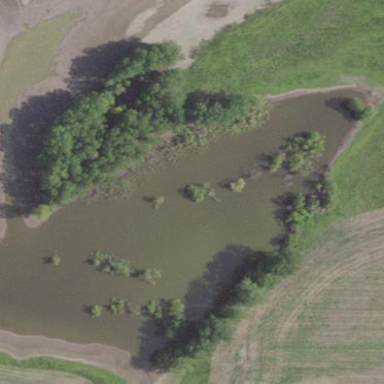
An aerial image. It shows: Marshy wetland area.